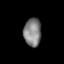
Tissue: lung
Cell type: Endothelial cells
Senescence score: 0.5715
Nuclear area (px): 488
Mean DAPI intensity: 127.865